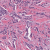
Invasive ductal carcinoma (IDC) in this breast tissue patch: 1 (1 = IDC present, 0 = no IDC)